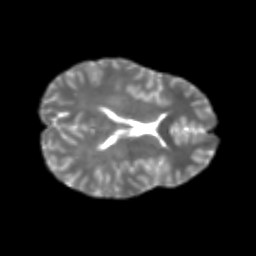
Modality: T2w
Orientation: axial
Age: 25
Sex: female
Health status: healthy
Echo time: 0.074 s